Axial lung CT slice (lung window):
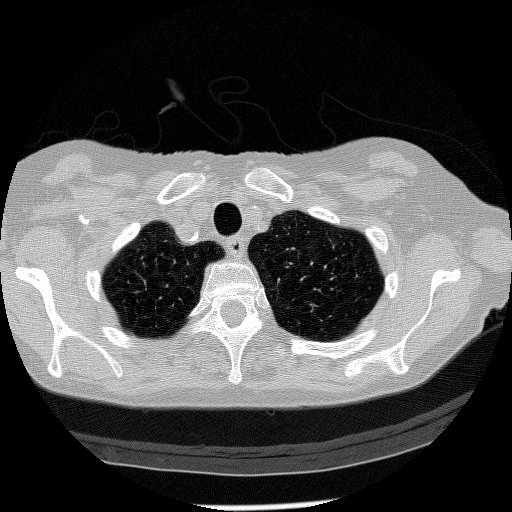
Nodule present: no